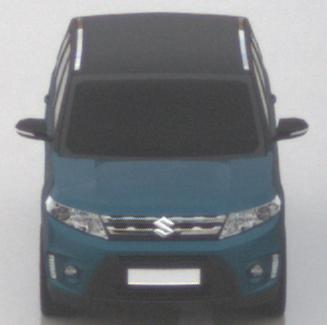
Make: Suzuki
Model: Vitara 1.6
Detailed model: Vitara (LY)
Model produced from: 2015/04
Model produced until: 2018/08
Doors: 5
Color: blue
Road condition: wet road
Daytime: morning or afternoon
Contrast: low contrast